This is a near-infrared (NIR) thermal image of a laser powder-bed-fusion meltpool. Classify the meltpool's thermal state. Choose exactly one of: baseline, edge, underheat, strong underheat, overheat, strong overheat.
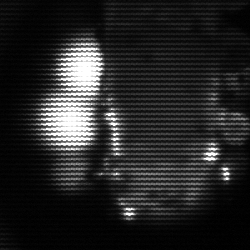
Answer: strong underheat